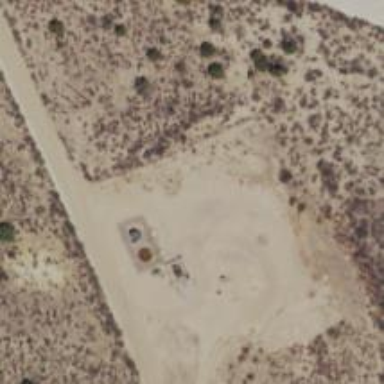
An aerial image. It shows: Storage tank that is man-made.